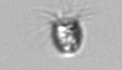
Label: Balanion